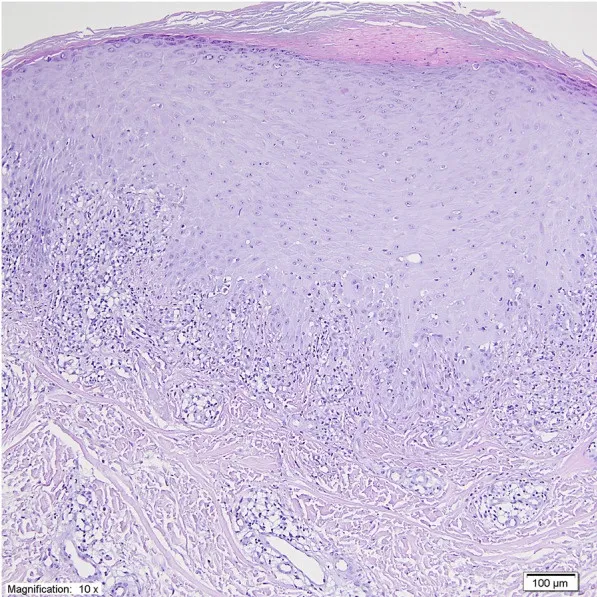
Thickened epidermis with focal parakeratosis, acanthosis and thickening of the granular layer. In the basal layer there is a damage by adjacent, band-like infiltration of small lymphocytes. (H&E staining, magnification x 10).
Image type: pathology (h&e)